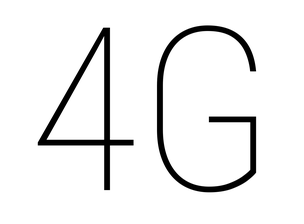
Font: Roboto_Condensed_Thin